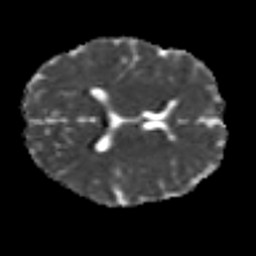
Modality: MD
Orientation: axial
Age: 26
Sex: female
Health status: healthy
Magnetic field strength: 3 T
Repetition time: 8.4 s
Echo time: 0.0926 s